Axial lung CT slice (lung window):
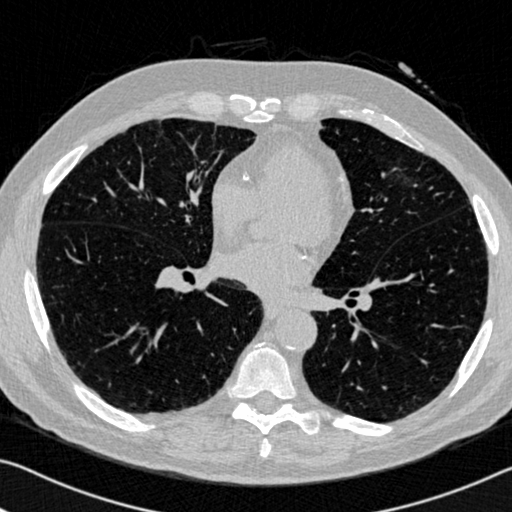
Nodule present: no